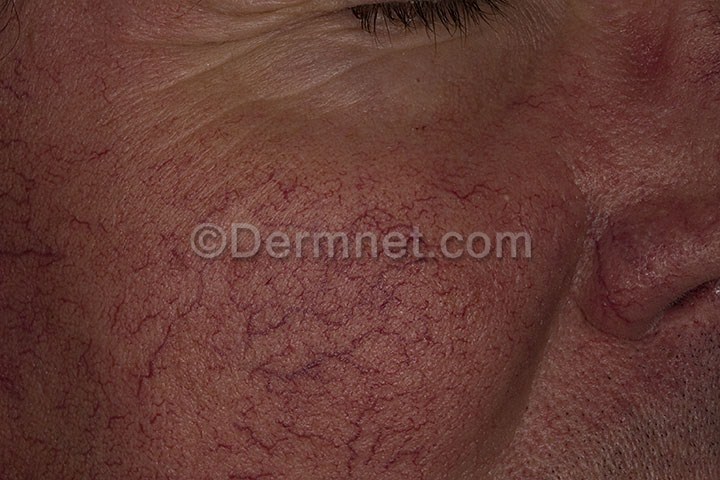
Disease: Light Diseases and Disorders of Pigmentation